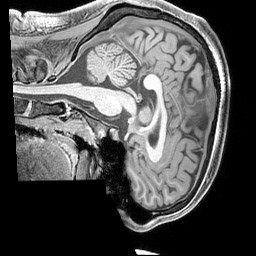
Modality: T1w
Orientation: sagittal
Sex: male
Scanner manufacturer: siemens
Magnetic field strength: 3 T
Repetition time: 2.3 s
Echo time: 0.00226 s